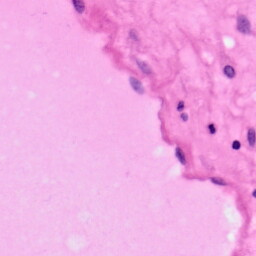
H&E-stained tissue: Pancreatic